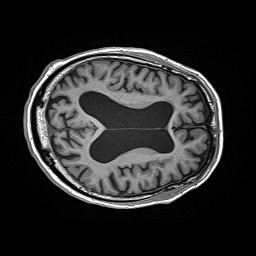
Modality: T1w
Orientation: axial
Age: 82
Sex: male
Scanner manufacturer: siemens
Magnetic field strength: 3 T
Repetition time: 2.2 s
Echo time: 0.00245 s